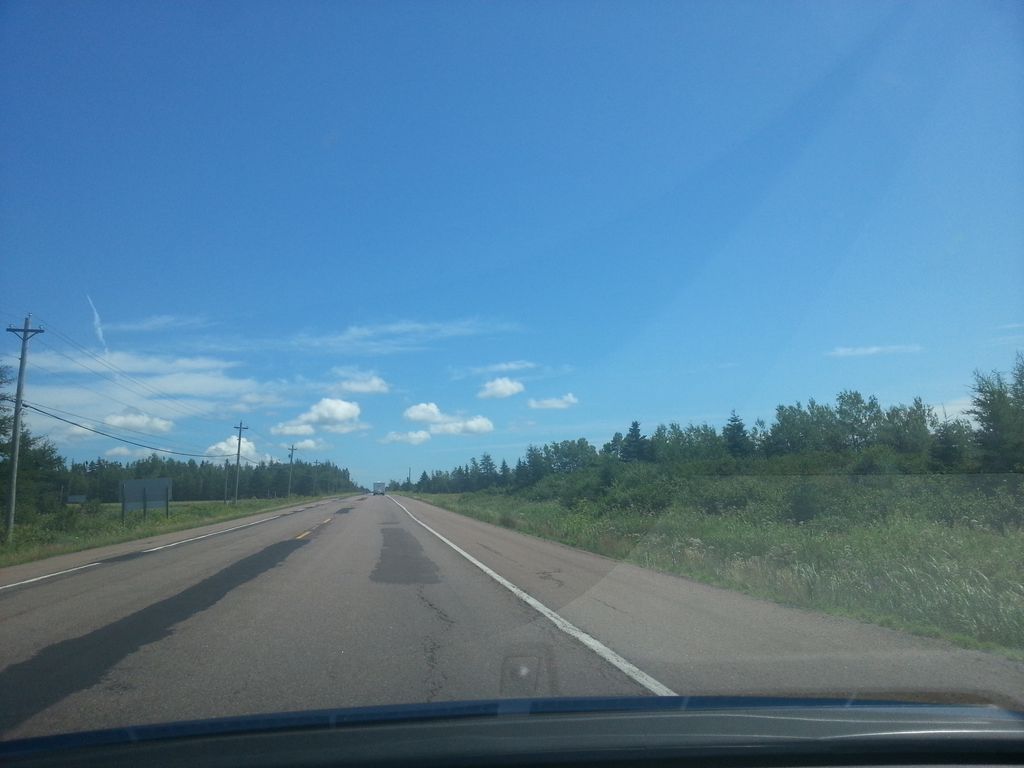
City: charlottetown